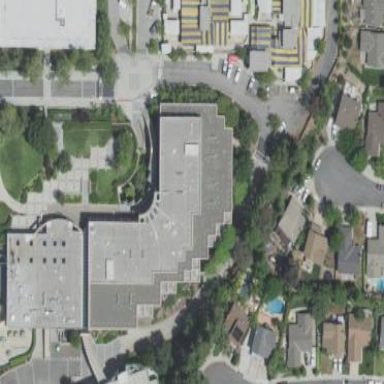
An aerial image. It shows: Office building.